Aerial crown-view tile of a tropical tree (Barro Colorado Island, Panama), acquired 20240813:
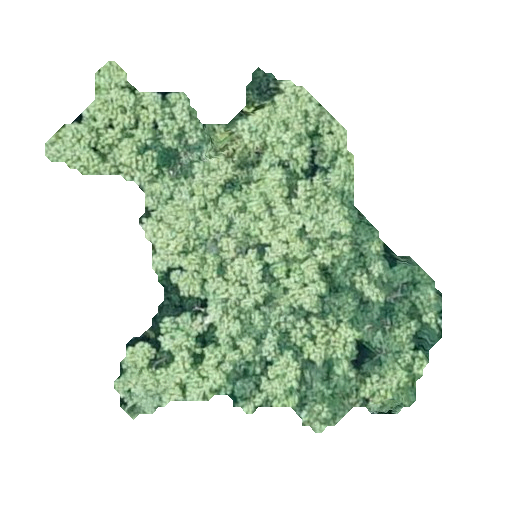
Species: Ceiba pentandra
GBIF accepted scientific name: Ceiba pentandra
Crown area: 127.434 m²